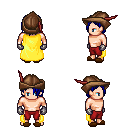
a pixel art fantasy rpg character, male body template, human, light skin, yellow cape, red pants, blue bangs hairstyle, leather cap, metal gloves, brown slippers, four views (front, back, left, right), 2x2 character sprite sheet, small pixel art, hard edges, no anti-aliasing